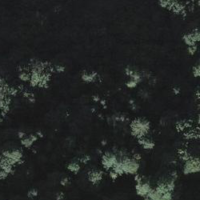
EUNIS habitat code: 44
Species observed at this site:
Carduus defloratus
Filipendula ulmaria